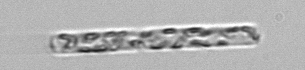
Label: Dactyliosolen_fragilissimus